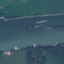
Label: River